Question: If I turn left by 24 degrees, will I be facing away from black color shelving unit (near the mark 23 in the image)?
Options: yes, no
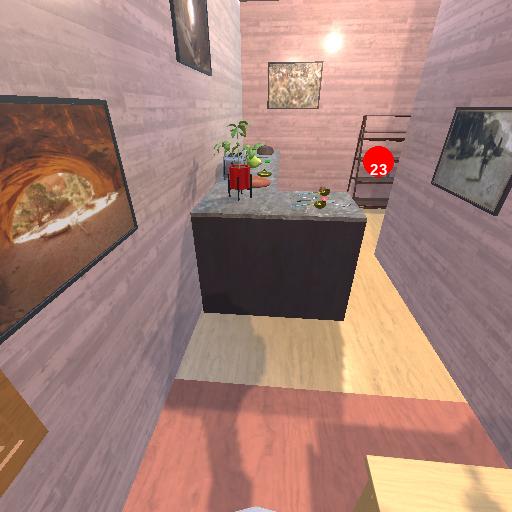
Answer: yes